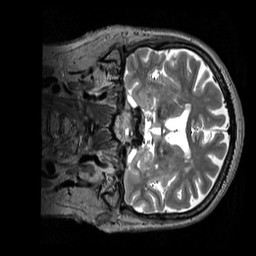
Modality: T2w
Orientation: coronal
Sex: female
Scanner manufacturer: siemens
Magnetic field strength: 3 T
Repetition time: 3.2 s
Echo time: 0.409 s